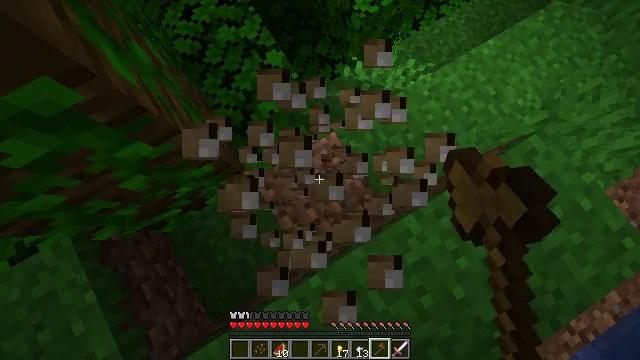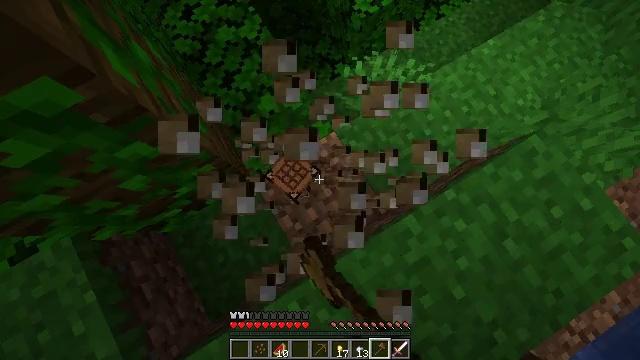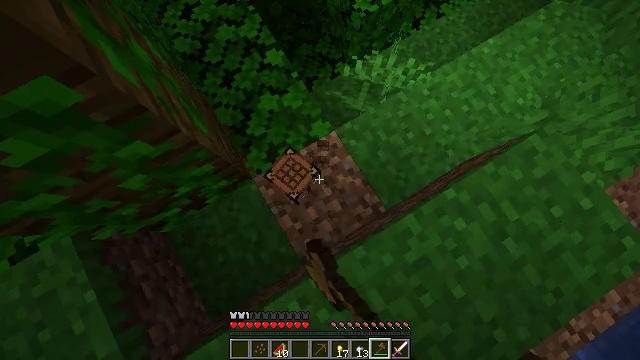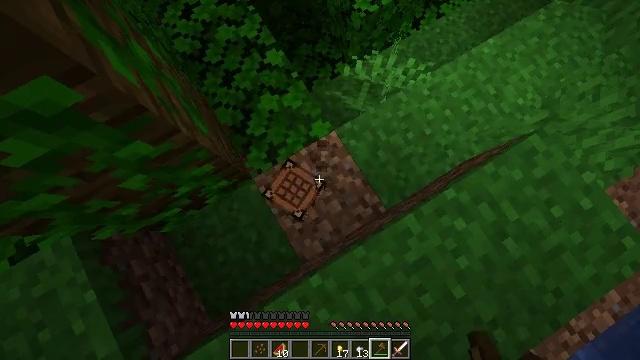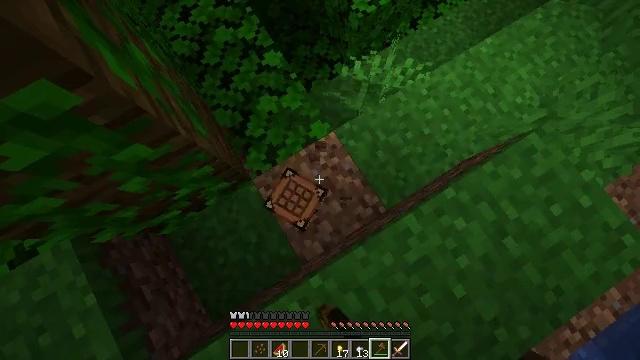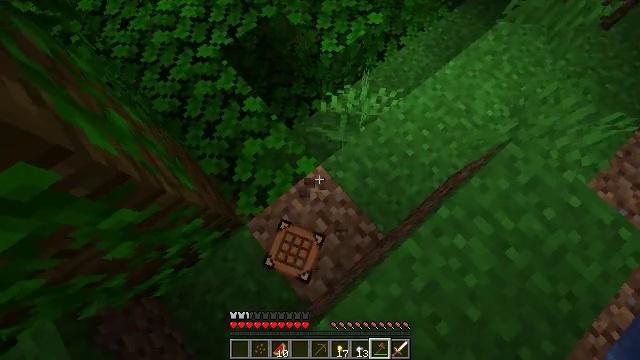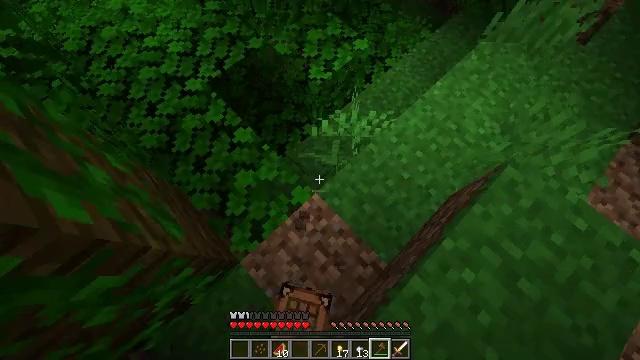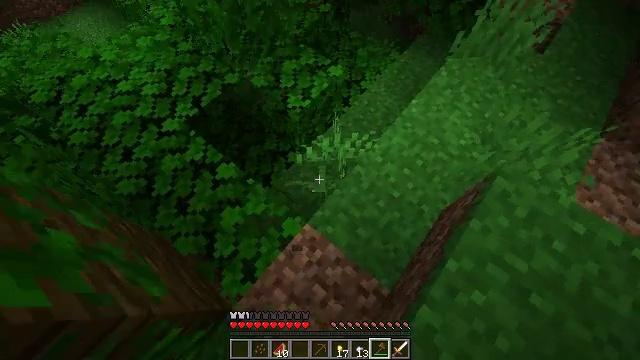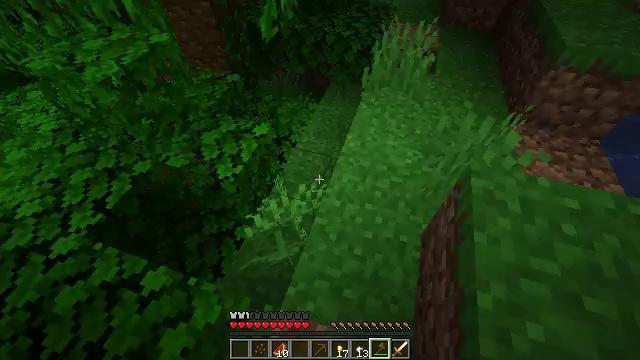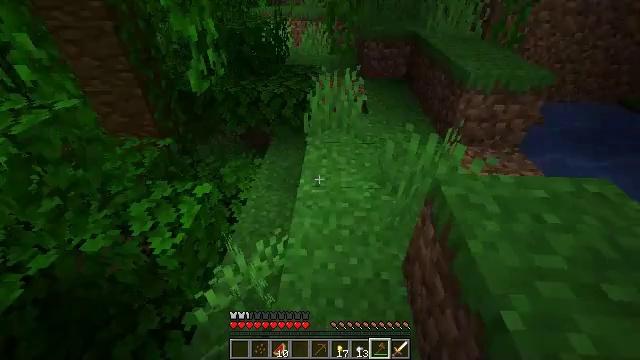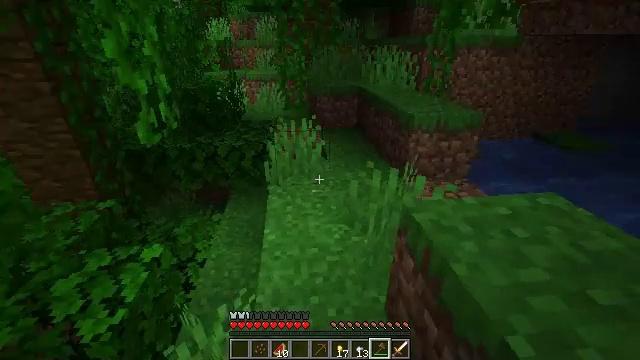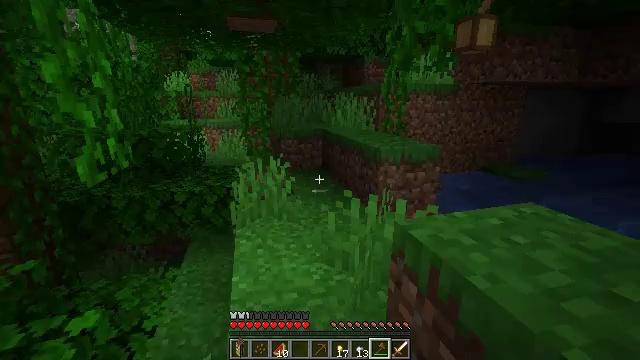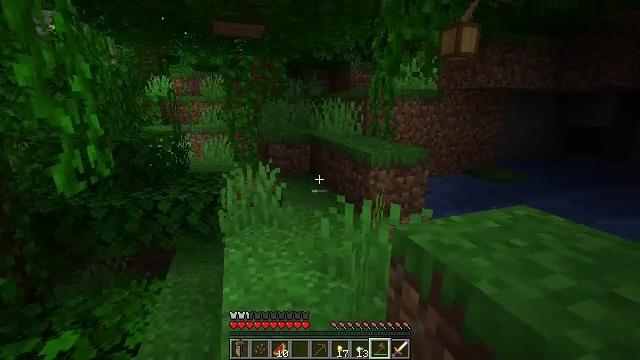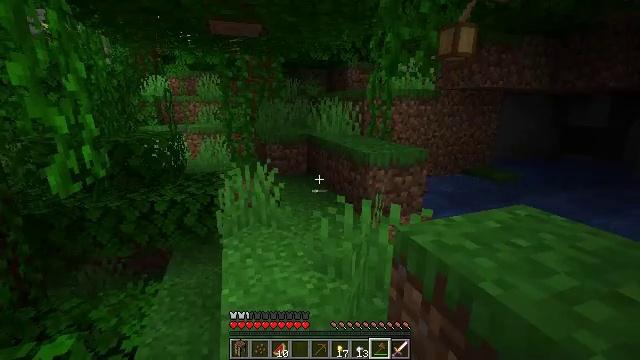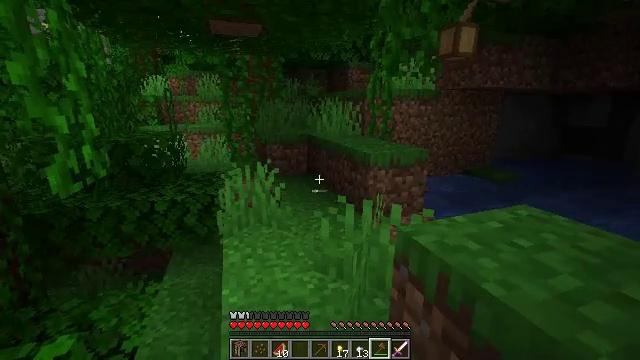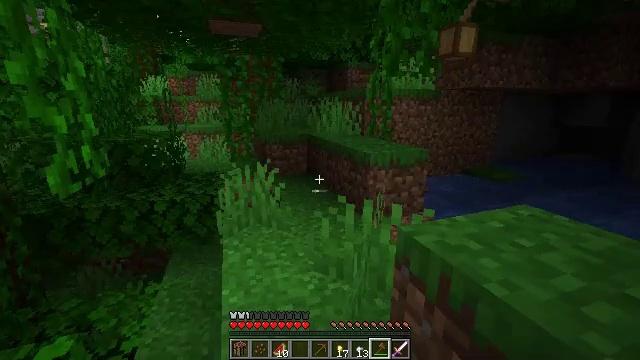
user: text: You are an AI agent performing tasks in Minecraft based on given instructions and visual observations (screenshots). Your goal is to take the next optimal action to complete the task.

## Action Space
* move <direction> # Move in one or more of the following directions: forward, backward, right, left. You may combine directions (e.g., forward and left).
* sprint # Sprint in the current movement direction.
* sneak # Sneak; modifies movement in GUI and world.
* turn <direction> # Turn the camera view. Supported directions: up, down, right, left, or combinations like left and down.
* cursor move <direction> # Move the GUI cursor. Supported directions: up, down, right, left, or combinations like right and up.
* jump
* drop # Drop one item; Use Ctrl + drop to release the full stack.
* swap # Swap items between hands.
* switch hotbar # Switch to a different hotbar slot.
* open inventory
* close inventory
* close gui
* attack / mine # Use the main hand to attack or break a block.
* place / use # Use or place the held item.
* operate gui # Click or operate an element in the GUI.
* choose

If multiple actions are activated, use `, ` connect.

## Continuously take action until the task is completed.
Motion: motion action
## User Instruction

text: Attack the jungle leaves to remove it.
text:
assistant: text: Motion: attack / mine
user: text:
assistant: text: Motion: attack / mine
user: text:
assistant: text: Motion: attack / mine
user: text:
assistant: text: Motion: attack / mine
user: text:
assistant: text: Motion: move forward, turn right and up
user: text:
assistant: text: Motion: move forward, turn right and up
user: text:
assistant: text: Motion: move forward, turn right and up
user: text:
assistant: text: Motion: move forward, turn right and up
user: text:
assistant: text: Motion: turn right and up
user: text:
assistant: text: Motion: turn right and up
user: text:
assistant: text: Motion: turn right and up
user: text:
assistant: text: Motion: turn right and up
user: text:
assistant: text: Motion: no_op
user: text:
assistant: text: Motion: no_op
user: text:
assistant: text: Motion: no_op
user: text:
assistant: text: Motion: no_op
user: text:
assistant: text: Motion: turn left
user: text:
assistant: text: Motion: turn left and up
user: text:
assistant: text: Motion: move forward, turn left and up
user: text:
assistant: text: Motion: move forward, turn right and up
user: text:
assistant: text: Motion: move forward, turn right and up
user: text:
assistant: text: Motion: turn right and up
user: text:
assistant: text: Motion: no_op
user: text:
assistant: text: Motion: no_op
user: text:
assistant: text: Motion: move forward
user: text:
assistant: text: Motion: move forward
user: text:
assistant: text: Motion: move forward, turn right and down
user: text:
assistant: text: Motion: move forward, turn left and down
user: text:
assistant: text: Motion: move forward, turn left and down
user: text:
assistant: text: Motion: move forward, turn left and down